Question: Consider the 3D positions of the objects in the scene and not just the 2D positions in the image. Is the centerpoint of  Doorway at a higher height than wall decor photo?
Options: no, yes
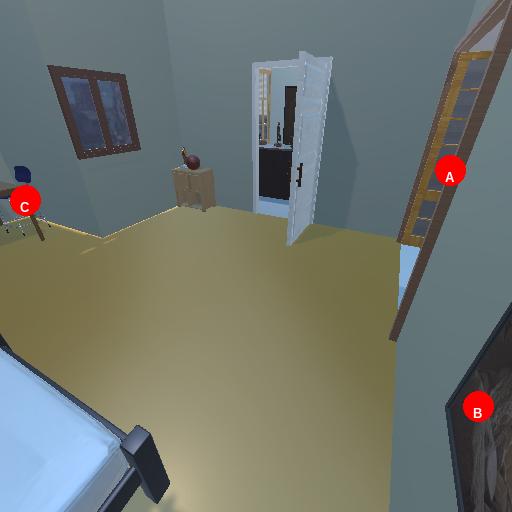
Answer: no